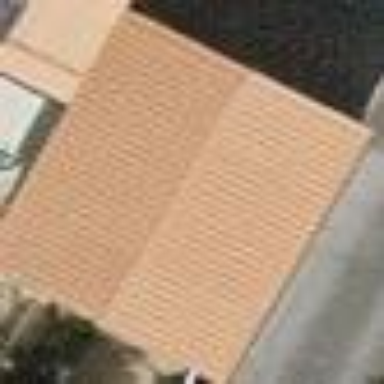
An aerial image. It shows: Garage.